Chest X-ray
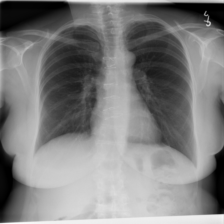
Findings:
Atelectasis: negative
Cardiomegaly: negative
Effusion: negative
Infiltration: negative
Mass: negative
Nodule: negative
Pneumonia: negative
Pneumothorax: negative
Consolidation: negative
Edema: negative
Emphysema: negative
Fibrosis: negative
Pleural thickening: negative
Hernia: negative